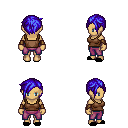
a pixel art fantasy rpg character, female body template, human, tanned skin, brown pirate shirt, magenta pants, blue pixie cut hairstyle, leather bracers, black slippers, four views (front, back, left, right), 2x2 character sprite sheet, small pixel art, hard edges, no anti-aliasing